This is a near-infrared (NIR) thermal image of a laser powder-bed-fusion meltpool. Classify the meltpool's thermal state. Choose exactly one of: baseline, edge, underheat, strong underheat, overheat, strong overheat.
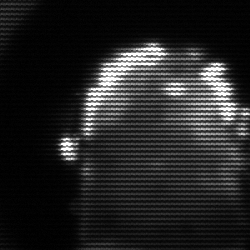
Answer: baseline